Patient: sex M, age 61
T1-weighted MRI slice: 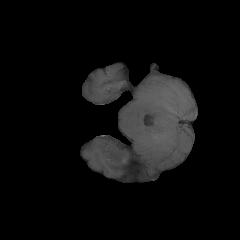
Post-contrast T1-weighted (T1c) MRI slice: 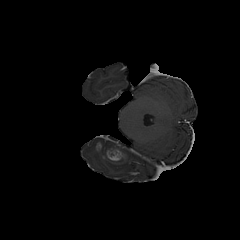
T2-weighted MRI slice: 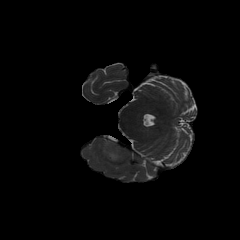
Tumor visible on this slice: yes
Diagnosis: Glioblastoma, IDH-wildtype
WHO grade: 4